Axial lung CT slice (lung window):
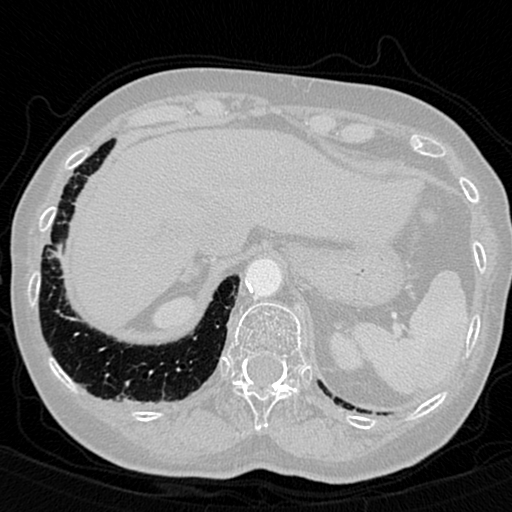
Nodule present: no